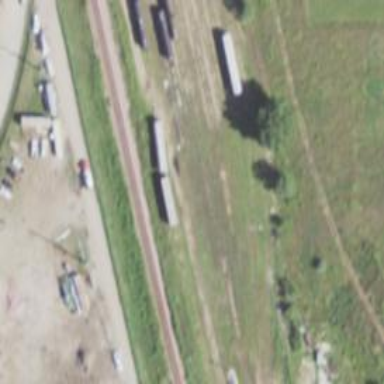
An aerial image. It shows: Railway yard.